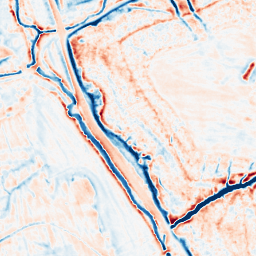
Category: multiscale
Decomposition family: dog_multiscale
Decomposition parameters: sigma_ratio: 1.6
n_scales: 4
base_sigma: 0.5
Upsampling method: linear_exact
Upsampling parameters: scale: 8
Upsampling scale: 8